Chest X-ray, PA view. Patient: 35 years old, sex M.
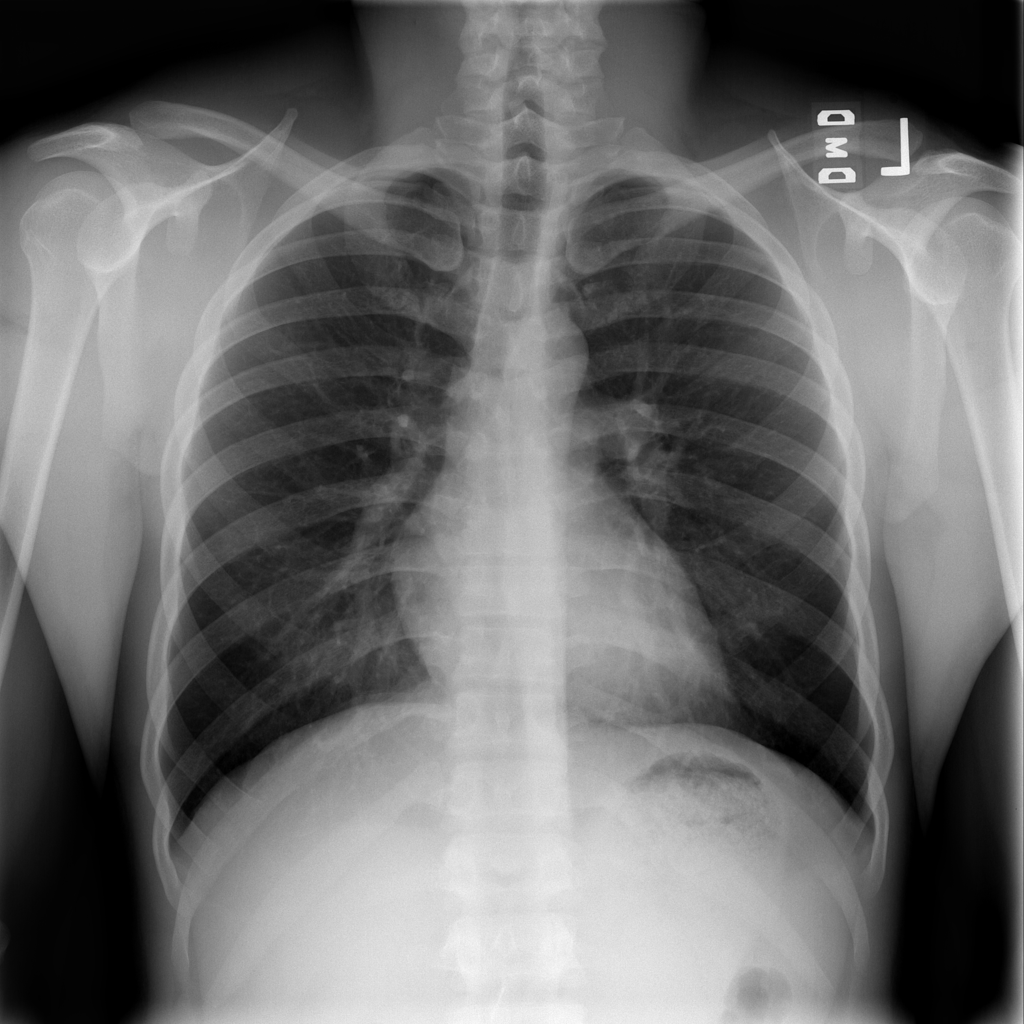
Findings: No Finding